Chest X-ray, PA view. Patient: 60 years old, sex F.
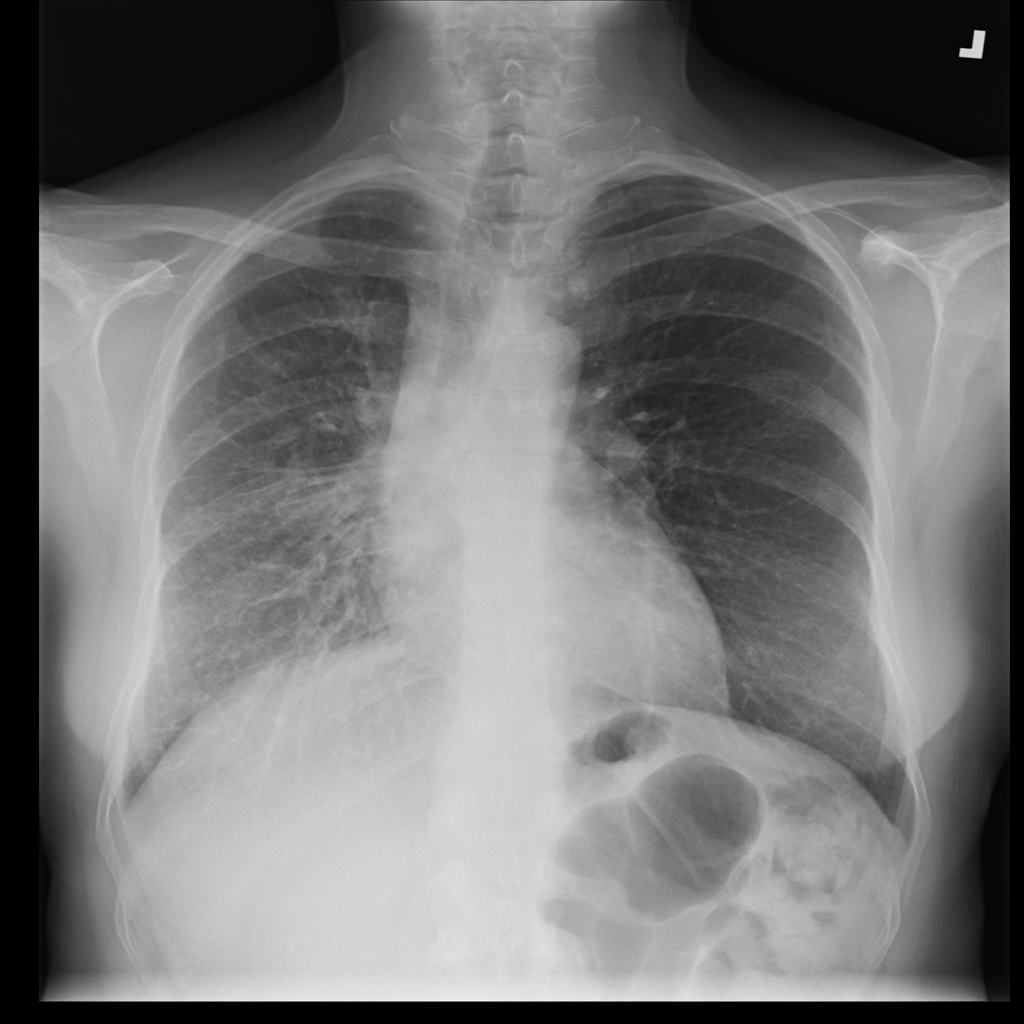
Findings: Infiltration, Mass